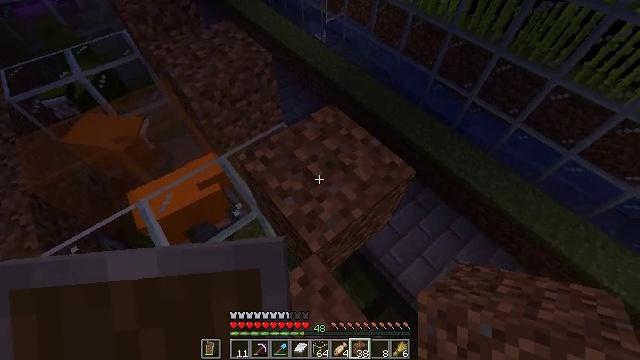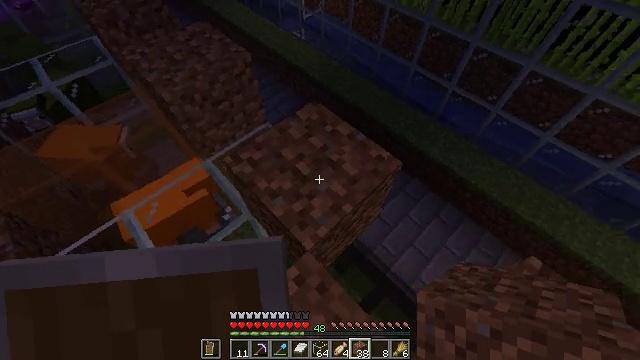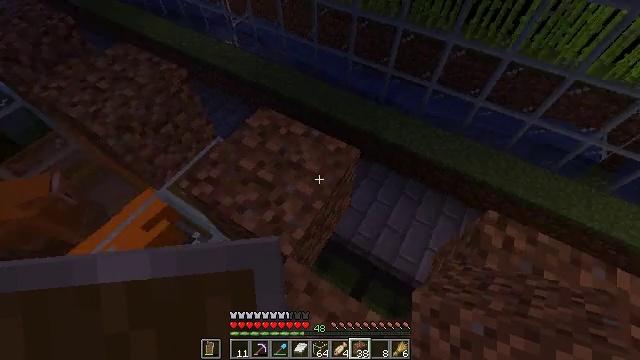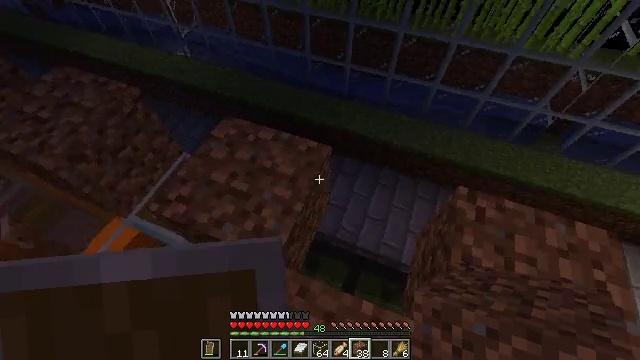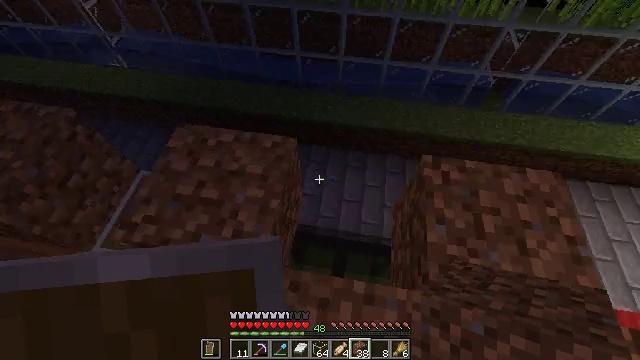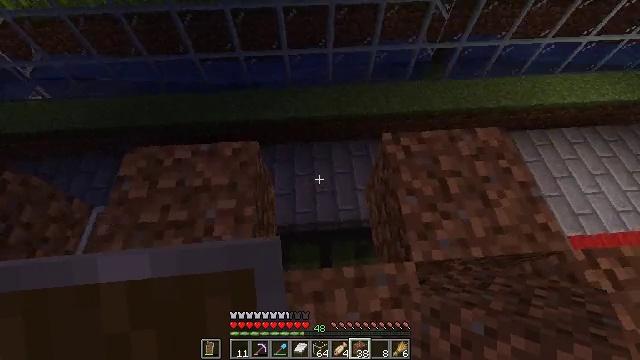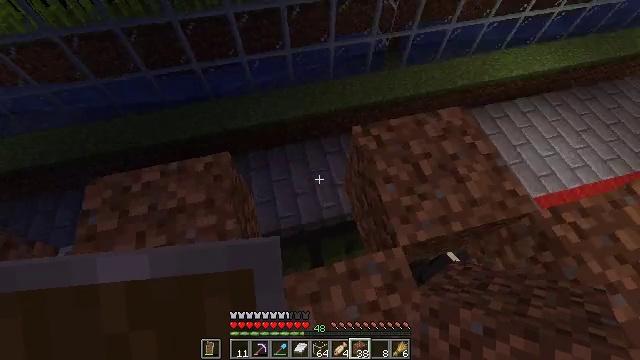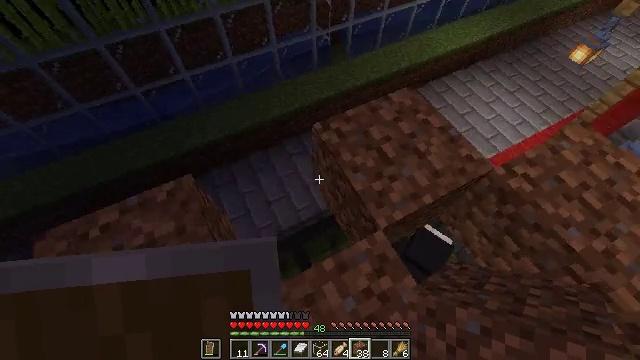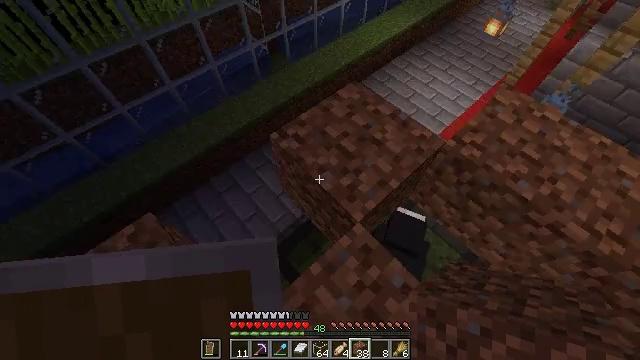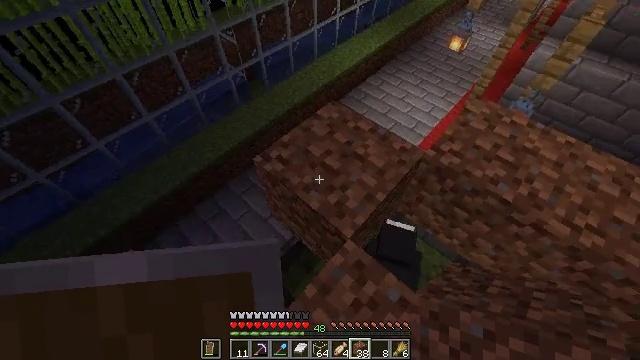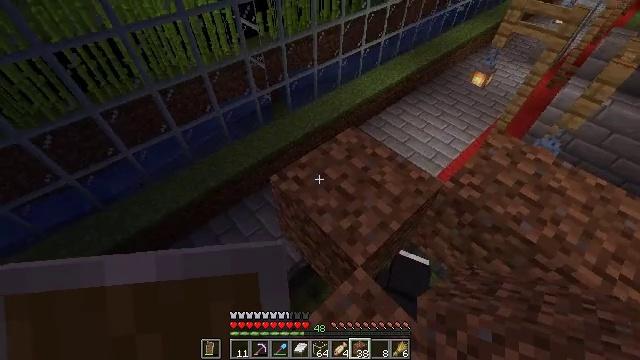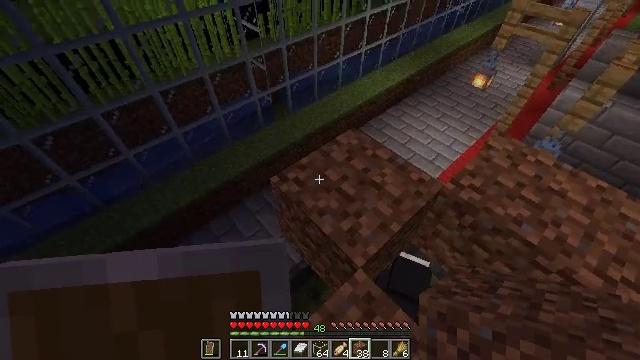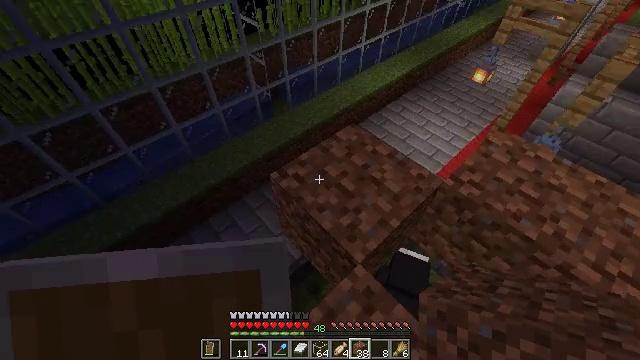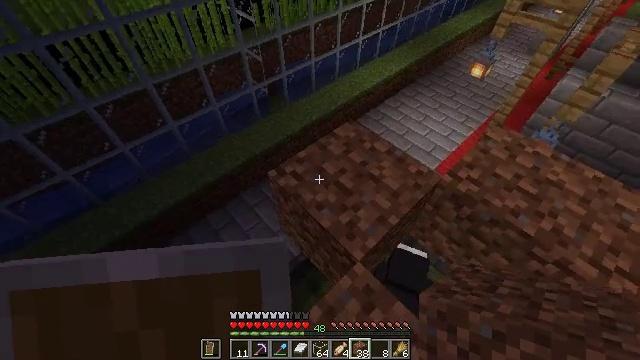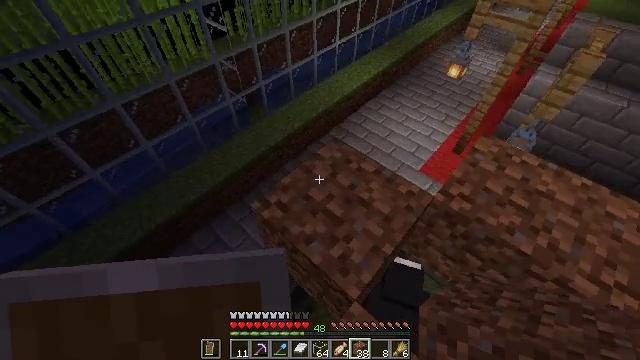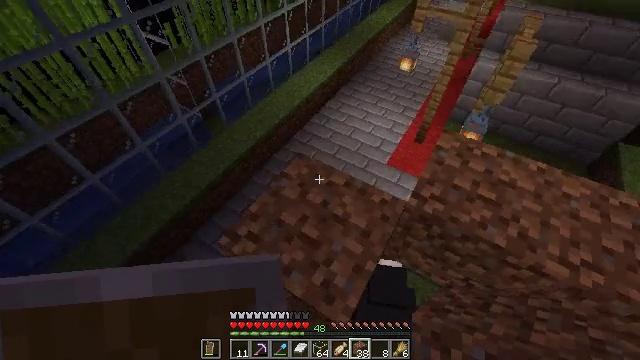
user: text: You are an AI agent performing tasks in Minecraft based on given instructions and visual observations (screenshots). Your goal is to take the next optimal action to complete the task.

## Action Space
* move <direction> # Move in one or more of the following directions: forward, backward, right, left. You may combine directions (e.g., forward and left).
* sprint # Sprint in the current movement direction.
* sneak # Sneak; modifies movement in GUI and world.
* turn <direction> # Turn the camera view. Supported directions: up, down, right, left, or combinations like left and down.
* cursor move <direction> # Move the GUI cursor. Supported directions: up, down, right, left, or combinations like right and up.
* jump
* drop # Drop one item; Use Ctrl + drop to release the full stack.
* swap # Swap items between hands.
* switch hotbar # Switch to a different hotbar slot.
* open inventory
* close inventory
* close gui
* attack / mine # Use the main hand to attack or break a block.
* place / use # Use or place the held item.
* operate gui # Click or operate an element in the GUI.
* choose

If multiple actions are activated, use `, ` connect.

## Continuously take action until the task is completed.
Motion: motion action
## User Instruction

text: Recycle the black stained glass pane.
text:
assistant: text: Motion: turn right
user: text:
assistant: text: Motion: turn right
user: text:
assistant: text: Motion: turn right
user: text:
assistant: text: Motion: turn right and down
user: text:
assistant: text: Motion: turn right and down
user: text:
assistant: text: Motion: turn right
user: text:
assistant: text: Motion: turn right
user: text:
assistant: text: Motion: turn right and up
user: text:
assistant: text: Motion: turn right and up
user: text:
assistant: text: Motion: turn left and up
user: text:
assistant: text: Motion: no_op
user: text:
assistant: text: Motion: no_op
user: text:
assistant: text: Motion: move forward
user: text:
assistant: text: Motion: move forward, turn right
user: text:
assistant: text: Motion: move forward, turn right
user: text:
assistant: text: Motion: move forward, turn right
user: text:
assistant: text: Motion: move forward, turn right
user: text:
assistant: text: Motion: move forward, turn right
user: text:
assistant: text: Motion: turn right
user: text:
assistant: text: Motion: turn right
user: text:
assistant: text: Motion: turn right
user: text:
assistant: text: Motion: turn right
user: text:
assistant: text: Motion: turn left and up
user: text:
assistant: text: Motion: no_op
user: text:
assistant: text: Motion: no_op
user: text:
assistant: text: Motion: turn right
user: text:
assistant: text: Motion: turn right and down
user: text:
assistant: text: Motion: turn down
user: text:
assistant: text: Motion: no_op
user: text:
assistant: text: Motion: move forward